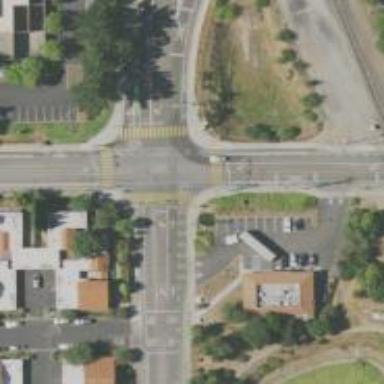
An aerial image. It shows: Tertiary road with separate sidewalks and separate cycleway.